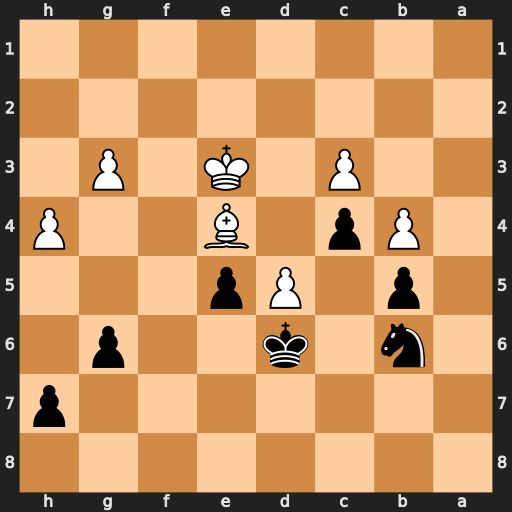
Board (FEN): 8/7p/1n1k2p1/1p1Pp3/1Pp1B2P/2P1K1P1/8/8
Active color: b
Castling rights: -
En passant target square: -
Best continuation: Nxd5+ Kd2 Nf6